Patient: sex M, age 75
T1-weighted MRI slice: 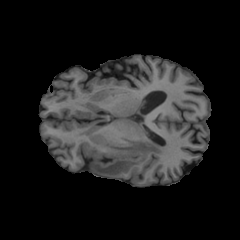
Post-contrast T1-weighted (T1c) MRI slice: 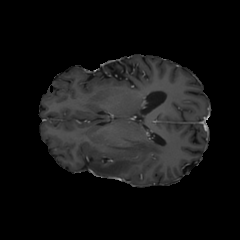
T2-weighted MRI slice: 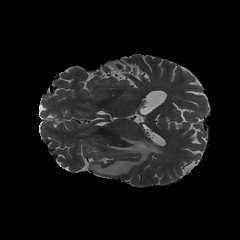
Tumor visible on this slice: yes
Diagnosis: Glioblastoma, IDH-wildtype
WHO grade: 4